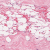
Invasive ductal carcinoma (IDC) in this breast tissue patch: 0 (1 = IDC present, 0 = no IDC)